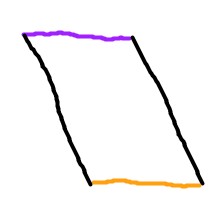
Shape: parallelogram